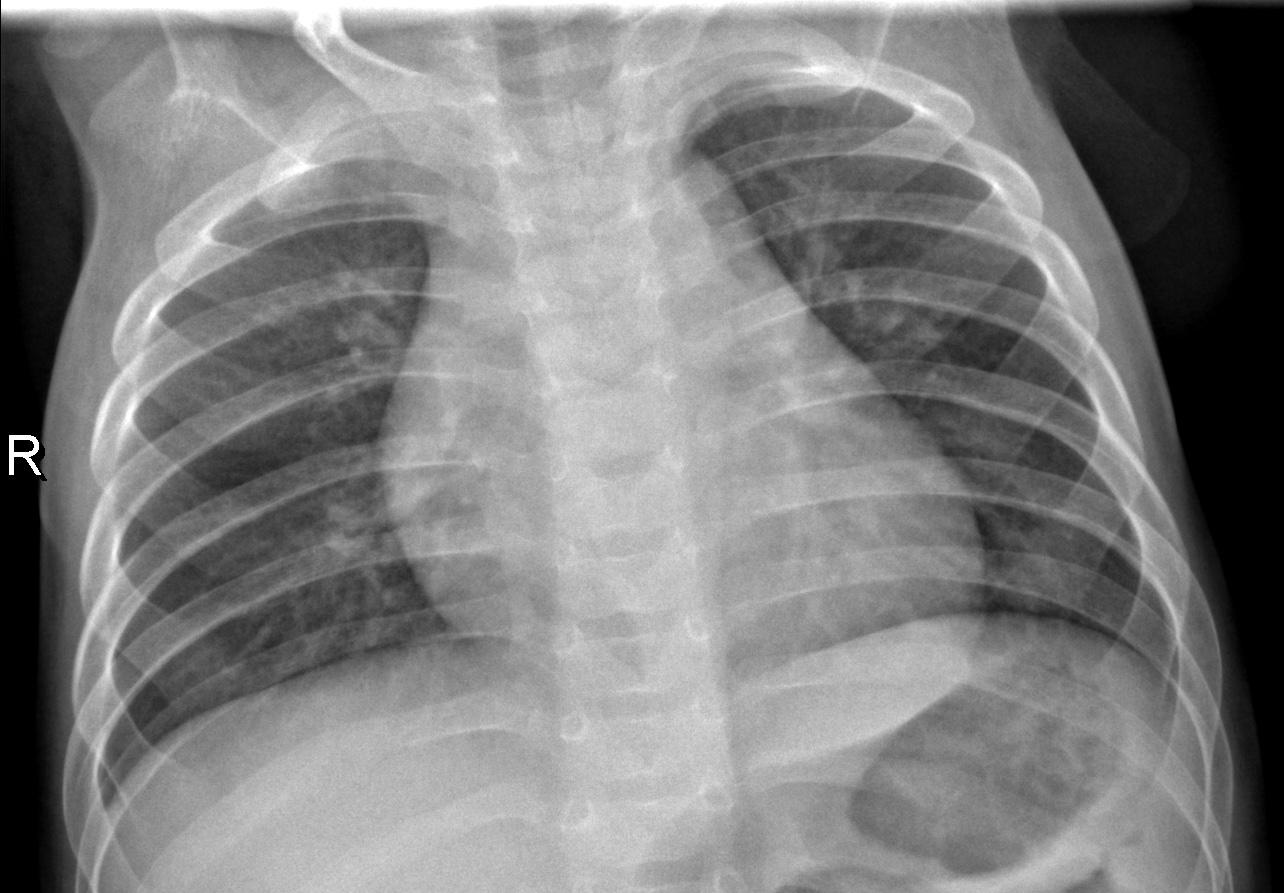
Diagnosis: NORMAL